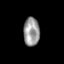
Tissue: skin
Cell type: Epithelial cells
Senescence score: 0.2411
Nuclear area (px): 450
Mean DAPI intensity: 152.918